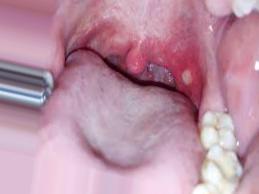
Condition: Mouth Ulcer